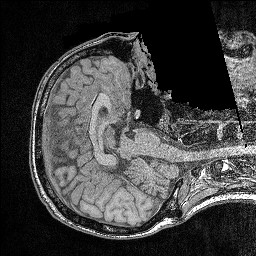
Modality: FLASH
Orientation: axial
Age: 26
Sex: male